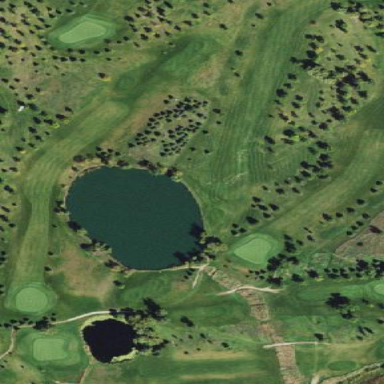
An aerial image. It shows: Golf course.